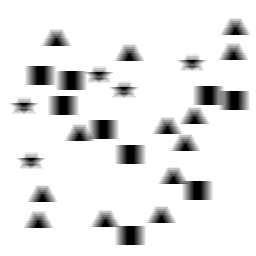
Squares: 9
Triangles: 13
Stars: 5
Total shapes: 27